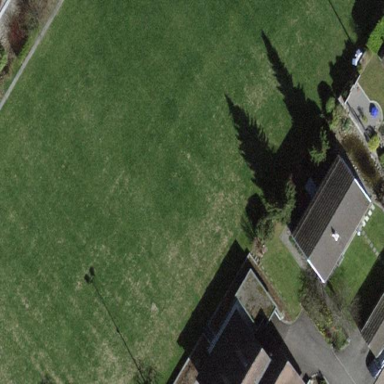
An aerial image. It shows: Soccer pitch for leisureland activities.